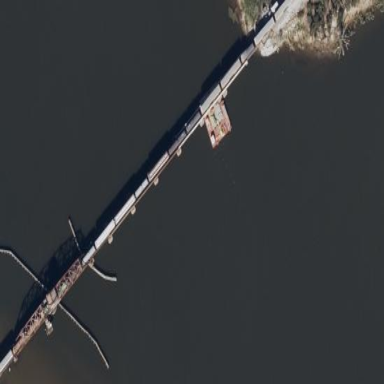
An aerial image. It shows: Man-made bridge.